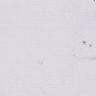
Metastatic tissue present: no